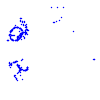
Particle: kaon